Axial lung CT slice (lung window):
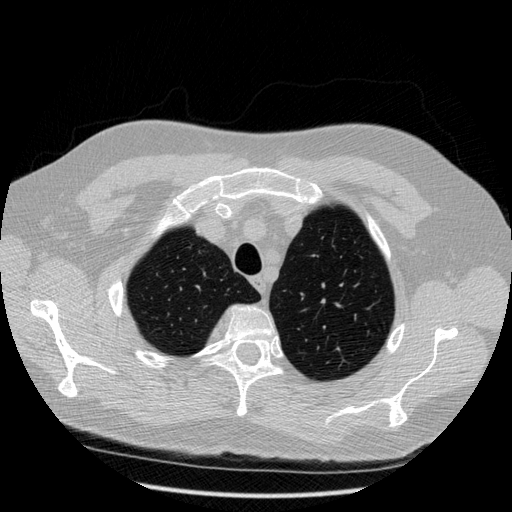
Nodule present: no